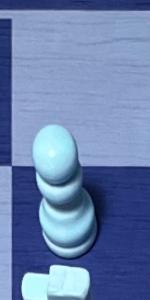
Label: Pawn_White